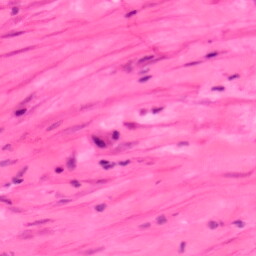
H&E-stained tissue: Colon